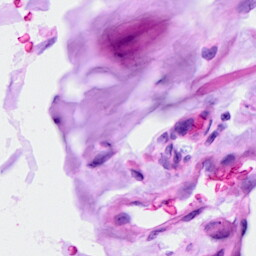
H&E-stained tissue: Ovarian